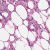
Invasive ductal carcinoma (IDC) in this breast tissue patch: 0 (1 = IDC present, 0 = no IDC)